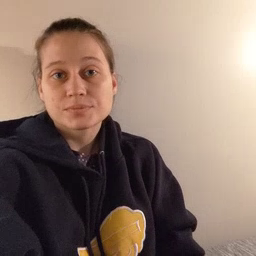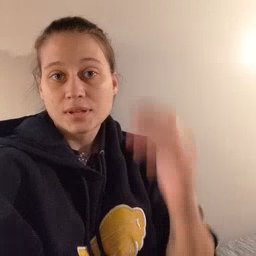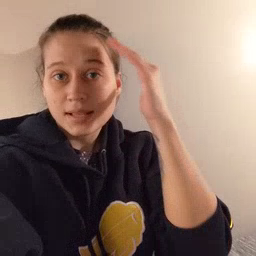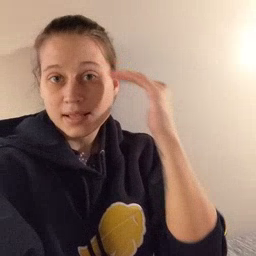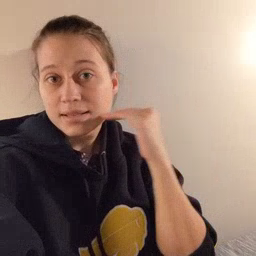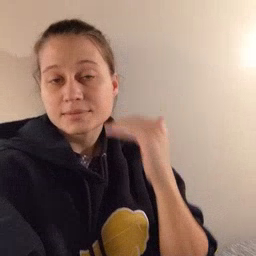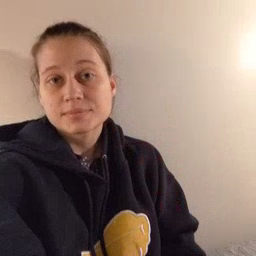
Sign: head